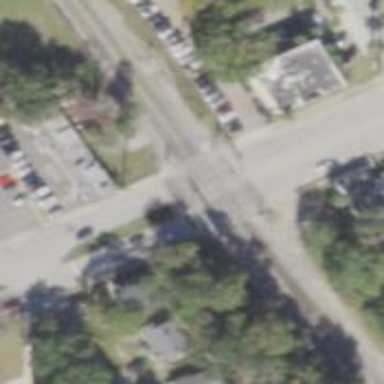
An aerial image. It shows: Crossing for the railway.